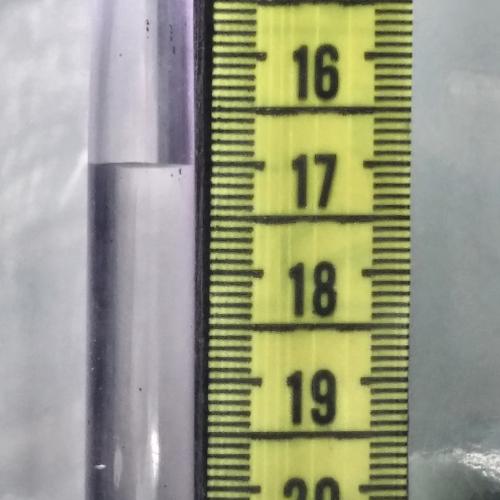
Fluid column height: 17.0 cm